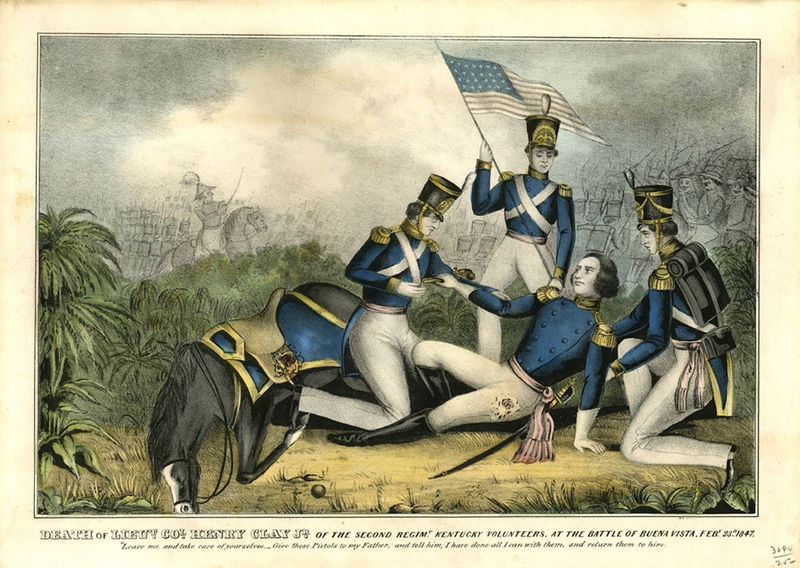
Titel: The Death of Lieutenant Colonel Henry Clay, Jr.
Künstler: Nathaniel Currier
Standort: Amherst (Massachusetts, USA)
Institution: Mead Art Museum, Amherst College
Schlagwörter: blue, hat, men, military, people, red, soldier, soldiers, sword, swords, white, arm, belt, black, gold, gray, green, grey, painting, yellow, print, smoke, cloud, clouds, fighting, horses, man, rock, sky, tree, trees, death, helmet, sash, uniform, america, grass, plants, drawing, cap, army, hats, battle, boots, french, revolution, writing, british, dead, injured, injury, flag, human, leaves, ground, boot, animal, form, war, american, horse, stripes, gloves, humans, help, ball, stars, words, epaulets, vista, blood, dying, fallen, wound, leather, killed, saber, henry, holding, helmets, tassle, saddle, bag, wounded, clay, troops, greeb, civil, usa, helping, die, polished, us, sadle, major, buena vista, kentucky, revolutionary, battle of buena vista, botts, 1847, soldiew, sowrds, bagpaci, pagpack, warior, second, henry clay, soildar, solday, glay, beuna, lieut co henry clay, kentucky volunteers, french soldiers, kentuckt, henry clay jr, death of henry clay, death of henry clay jr, feb 23 1847